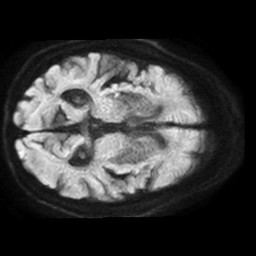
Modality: TRACE
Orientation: axial
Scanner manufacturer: philips
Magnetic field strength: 1.5 T
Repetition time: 3.398 s
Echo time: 0.06922 s